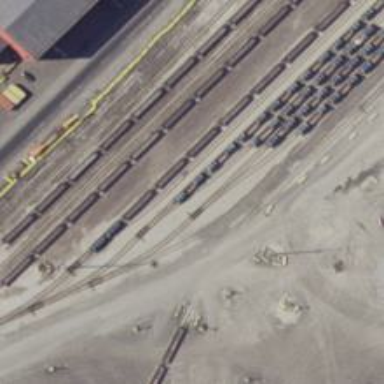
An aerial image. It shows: Rail spur service.